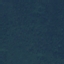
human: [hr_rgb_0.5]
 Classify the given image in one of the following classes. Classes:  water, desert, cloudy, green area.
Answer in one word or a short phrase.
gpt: green area